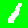
Digit: 1